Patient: sex M, age 47
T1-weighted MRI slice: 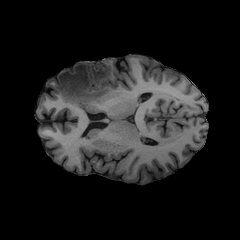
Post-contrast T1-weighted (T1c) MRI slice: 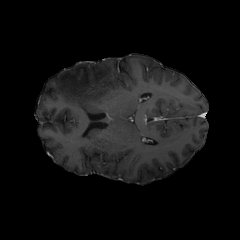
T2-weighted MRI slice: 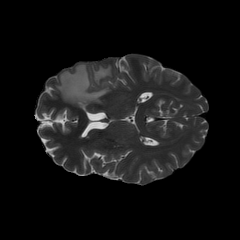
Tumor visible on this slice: yes
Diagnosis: Glioblastoma, IDH-wildtype
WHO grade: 4